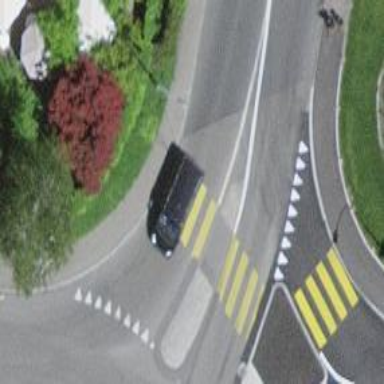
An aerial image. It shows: Marked crossing with pedestrian island.